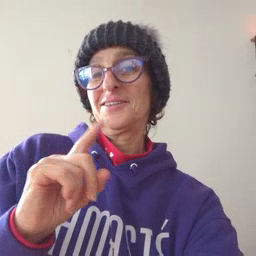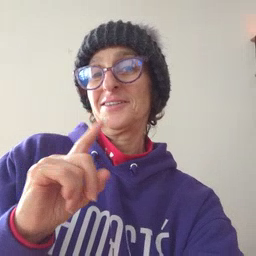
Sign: where